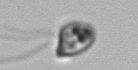
Label: flagellate_morphotype1